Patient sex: F
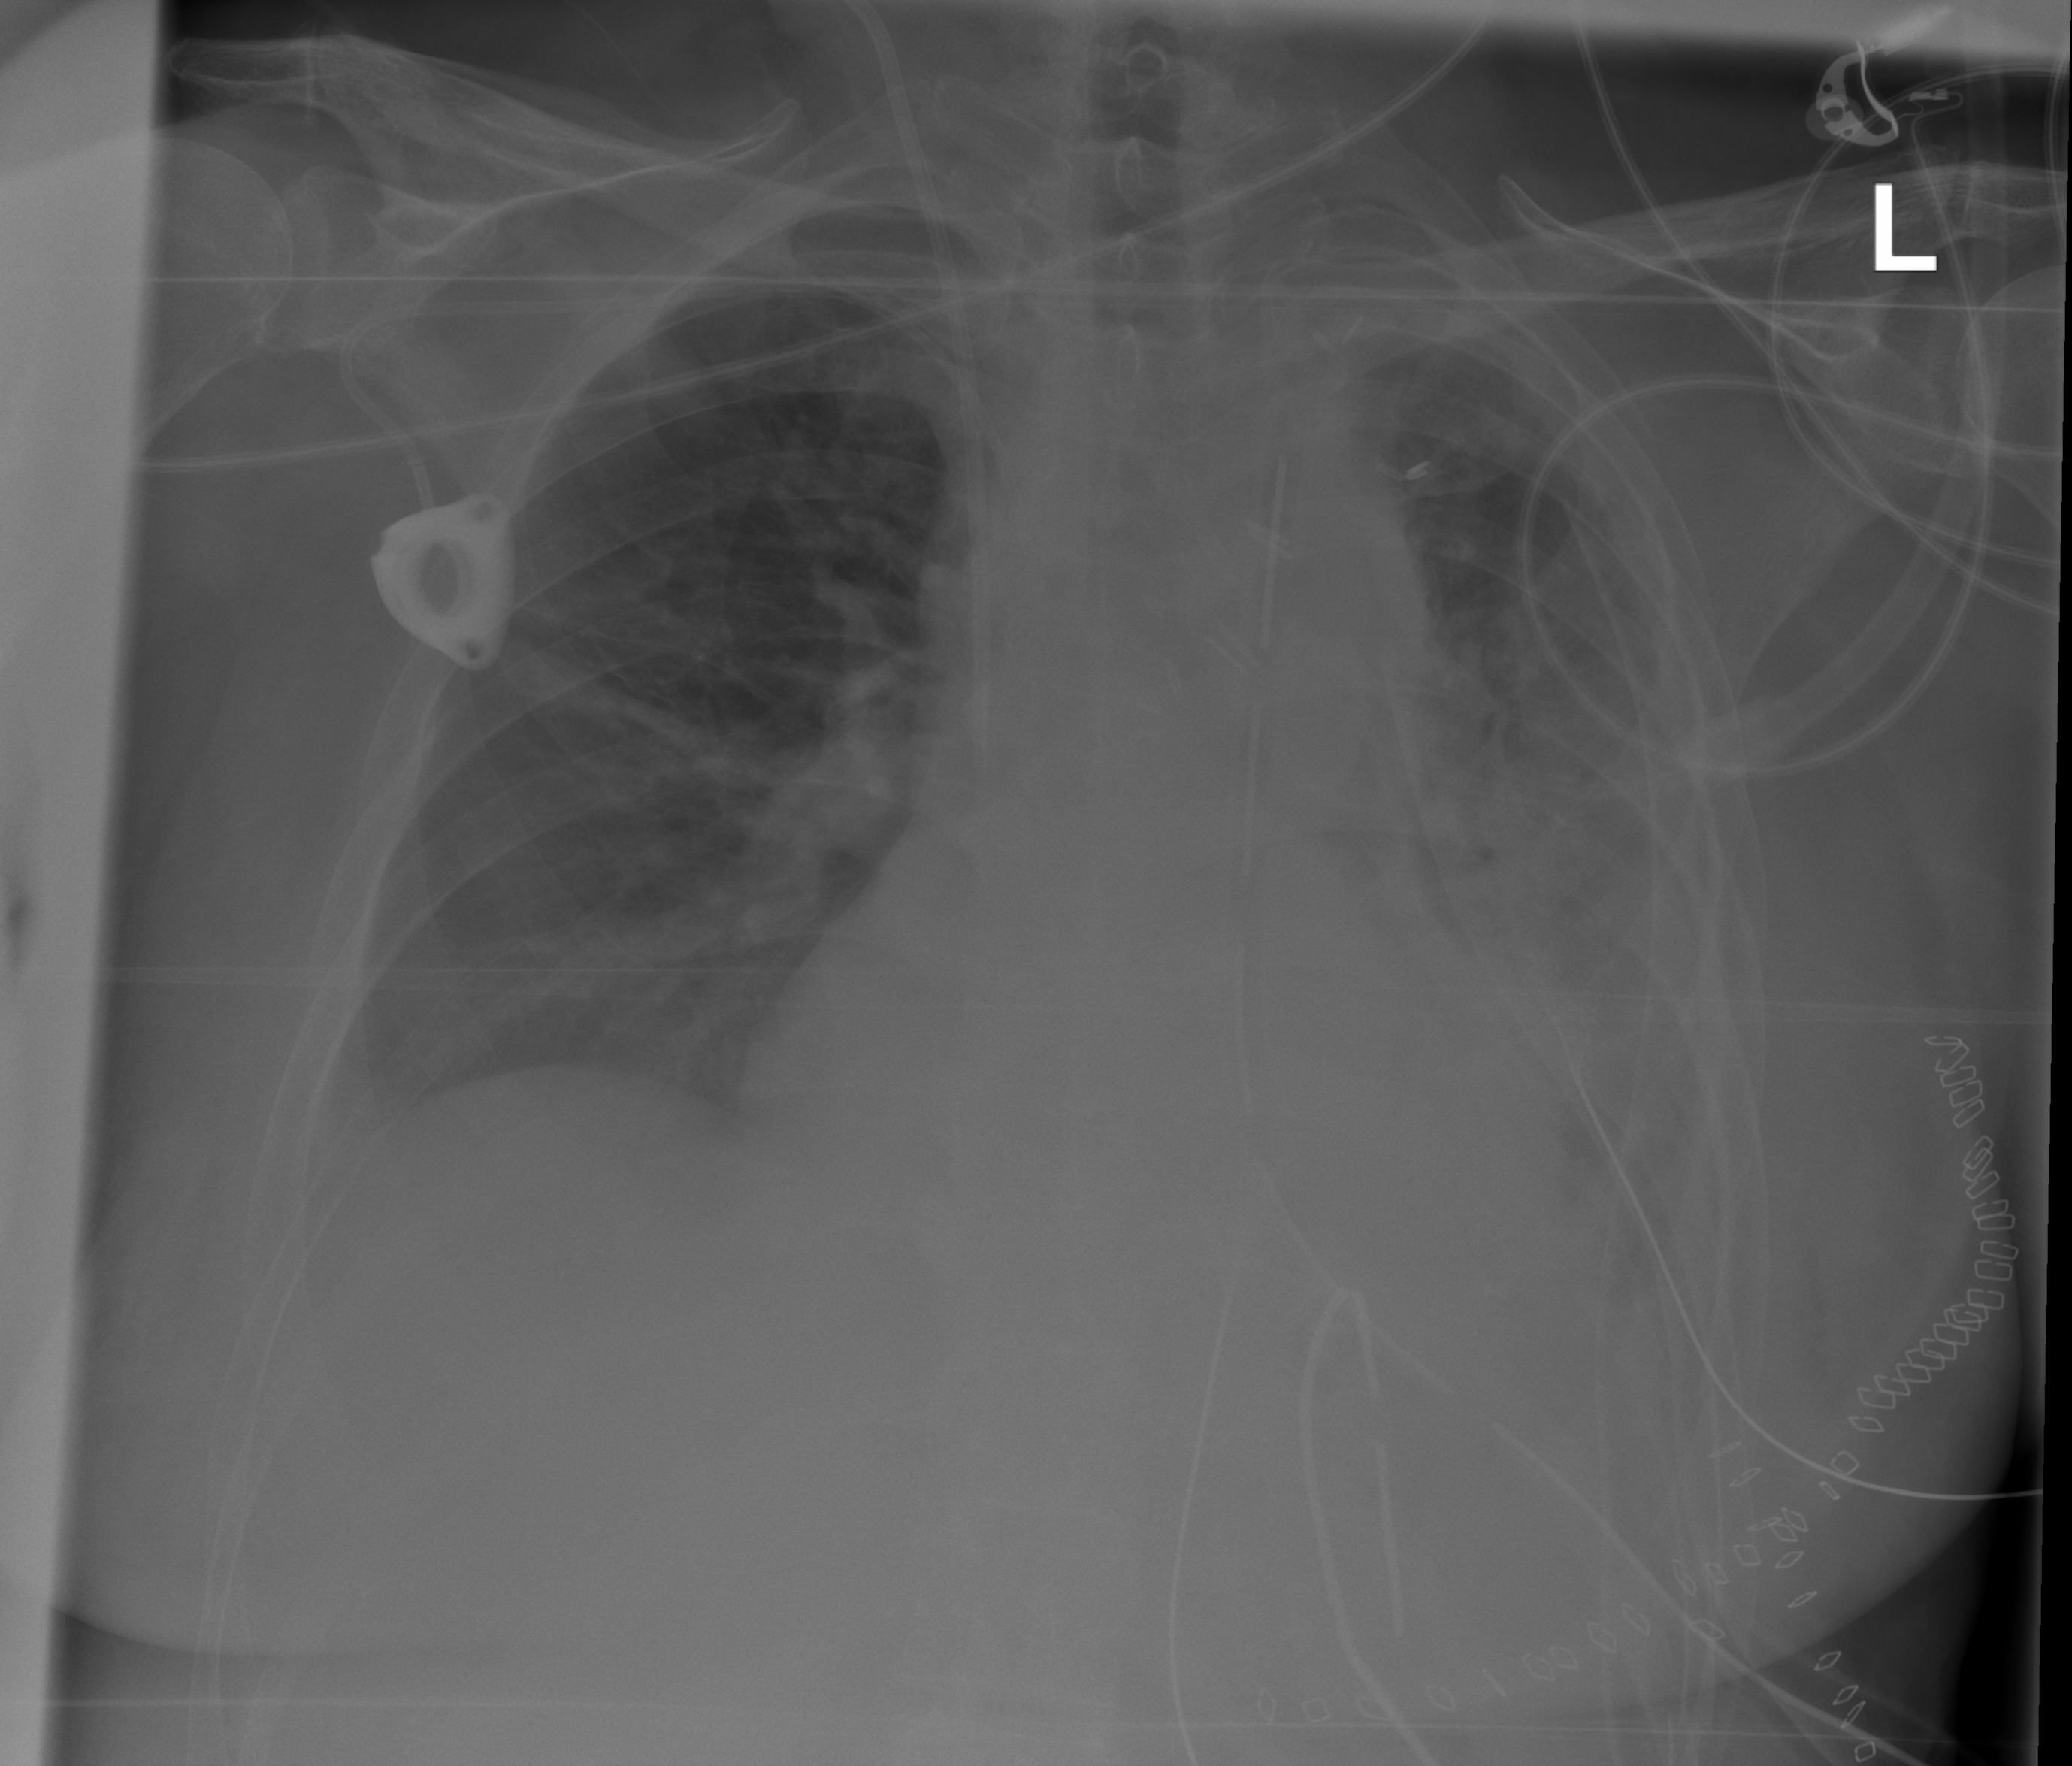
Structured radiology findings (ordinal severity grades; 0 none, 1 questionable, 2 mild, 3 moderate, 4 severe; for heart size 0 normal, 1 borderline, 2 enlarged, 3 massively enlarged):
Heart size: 1
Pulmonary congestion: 2
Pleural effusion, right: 2
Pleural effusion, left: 3
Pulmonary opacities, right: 0
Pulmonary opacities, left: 2
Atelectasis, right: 2
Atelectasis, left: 3